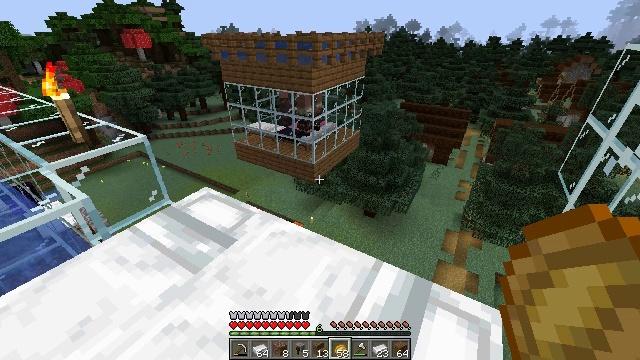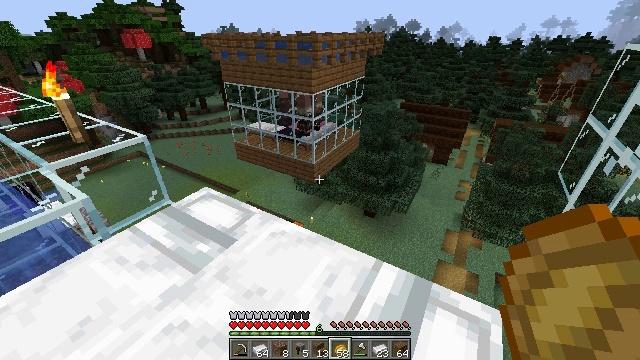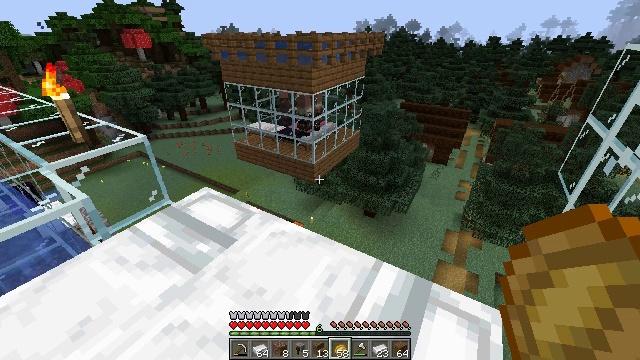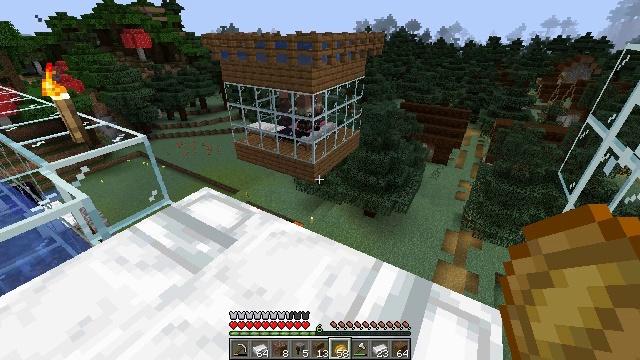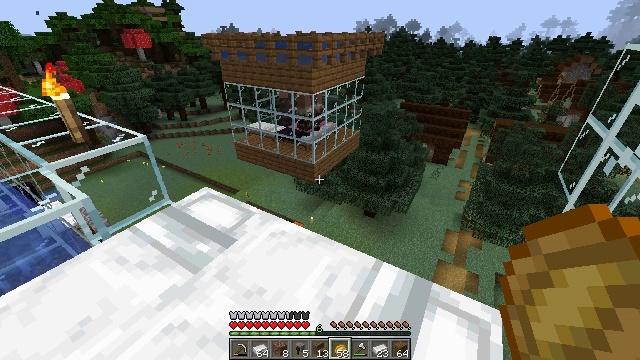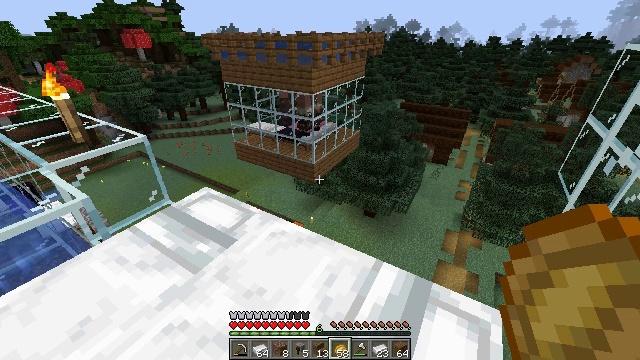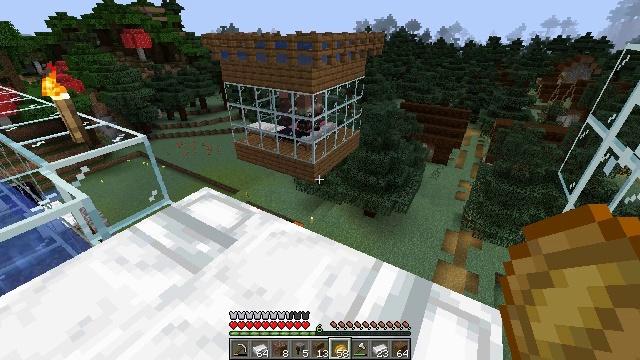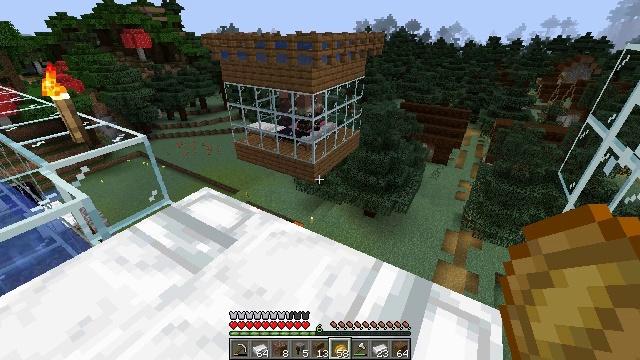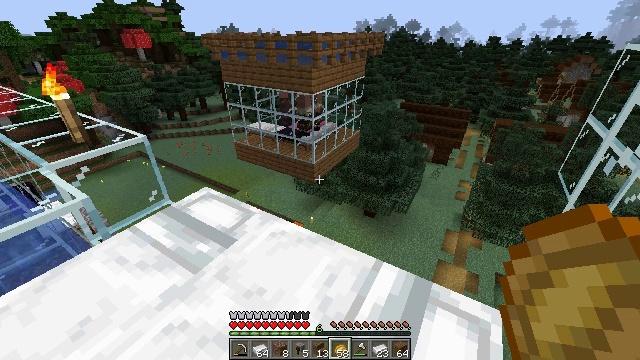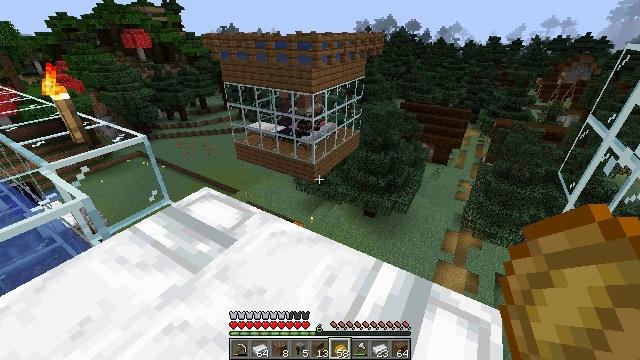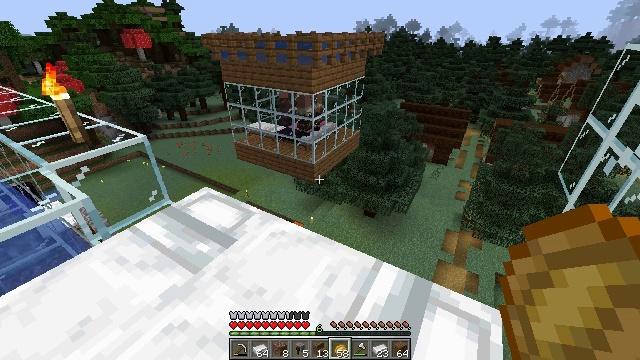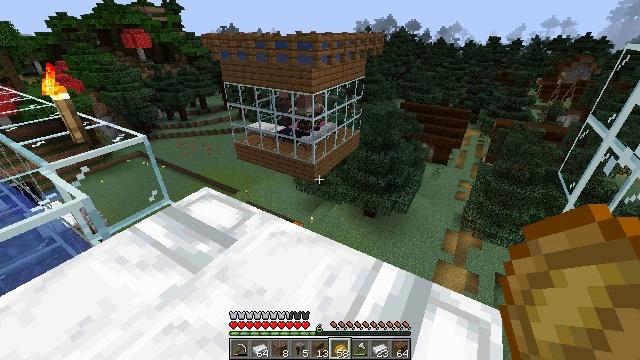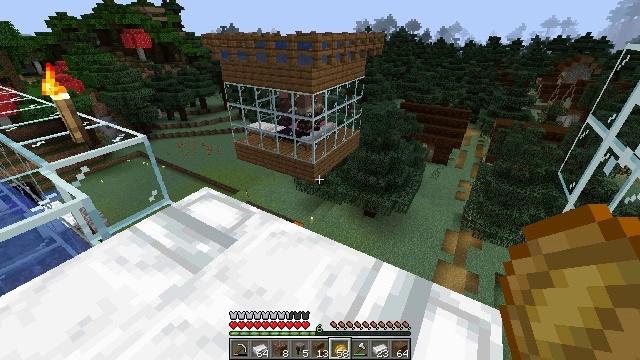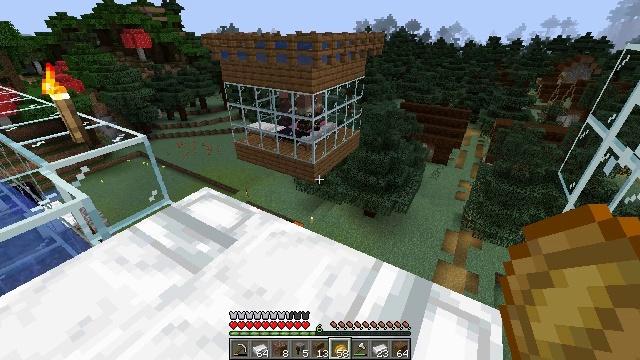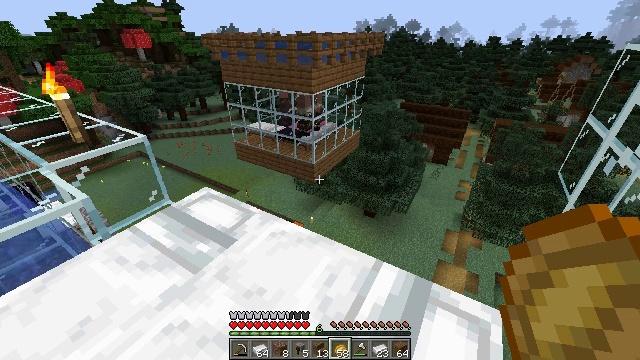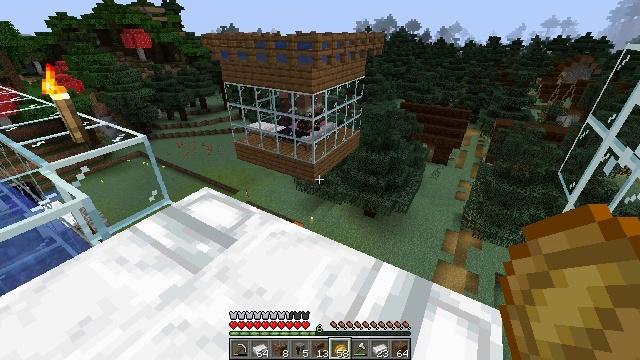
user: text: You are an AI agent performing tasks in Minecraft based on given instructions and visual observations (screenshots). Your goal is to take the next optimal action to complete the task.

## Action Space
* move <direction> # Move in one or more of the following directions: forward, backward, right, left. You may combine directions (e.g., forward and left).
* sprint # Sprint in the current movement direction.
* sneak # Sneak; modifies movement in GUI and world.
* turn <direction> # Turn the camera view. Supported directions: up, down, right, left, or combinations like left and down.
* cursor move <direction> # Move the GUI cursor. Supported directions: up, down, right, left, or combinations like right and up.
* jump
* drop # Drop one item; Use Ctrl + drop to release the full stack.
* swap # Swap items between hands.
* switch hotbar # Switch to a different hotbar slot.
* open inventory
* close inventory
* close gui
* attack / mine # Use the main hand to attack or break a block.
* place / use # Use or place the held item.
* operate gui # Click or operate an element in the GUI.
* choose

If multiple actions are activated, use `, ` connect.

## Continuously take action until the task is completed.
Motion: motion action
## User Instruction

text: Attack the smithing table to collect it.
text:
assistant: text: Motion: no_op
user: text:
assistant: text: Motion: no_op
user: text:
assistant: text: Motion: no_op
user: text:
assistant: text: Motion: no_op
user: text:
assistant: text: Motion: no_op
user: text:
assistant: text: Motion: no_op
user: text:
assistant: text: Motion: no_op
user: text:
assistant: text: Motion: no_op
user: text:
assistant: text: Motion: no_op
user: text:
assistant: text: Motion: no_op
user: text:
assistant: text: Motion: no_op
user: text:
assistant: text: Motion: no_op
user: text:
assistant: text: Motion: no_op
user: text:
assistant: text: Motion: no_op
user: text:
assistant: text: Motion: no_op
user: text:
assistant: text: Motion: no_op
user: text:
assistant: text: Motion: no_op
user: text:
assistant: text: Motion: no_op
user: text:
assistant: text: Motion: no_op
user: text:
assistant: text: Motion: no_op
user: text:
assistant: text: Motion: no_op
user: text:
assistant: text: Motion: no_op
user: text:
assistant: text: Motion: no_op
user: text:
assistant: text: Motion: no_op
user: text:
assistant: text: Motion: no_op
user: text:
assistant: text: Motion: no_op
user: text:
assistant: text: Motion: no_op
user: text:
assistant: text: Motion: no_op
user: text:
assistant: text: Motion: no_op
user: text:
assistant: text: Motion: no_op